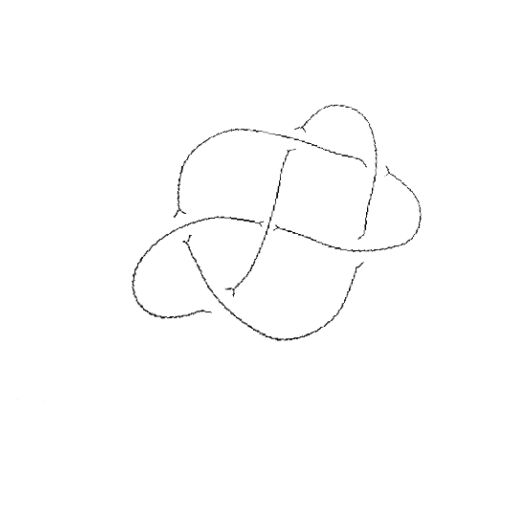
Crossing number: 6